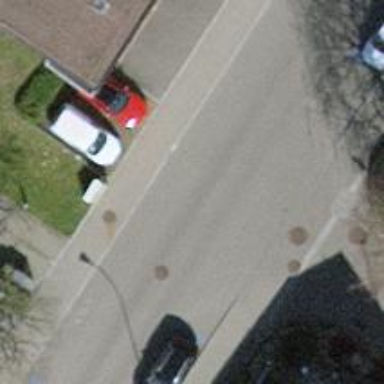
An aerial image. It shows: Residential road with asphalt surface and separate sidewalk.